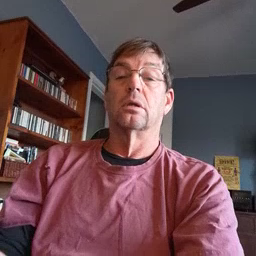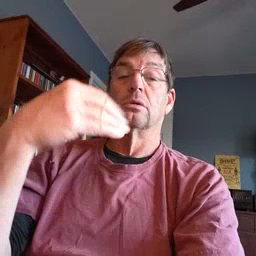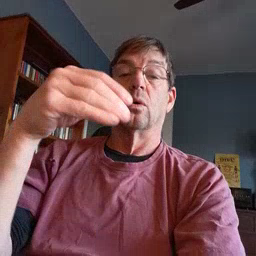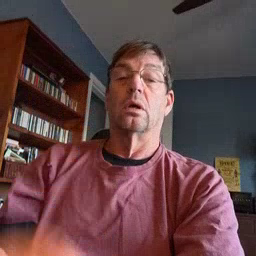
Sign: store